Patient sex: M
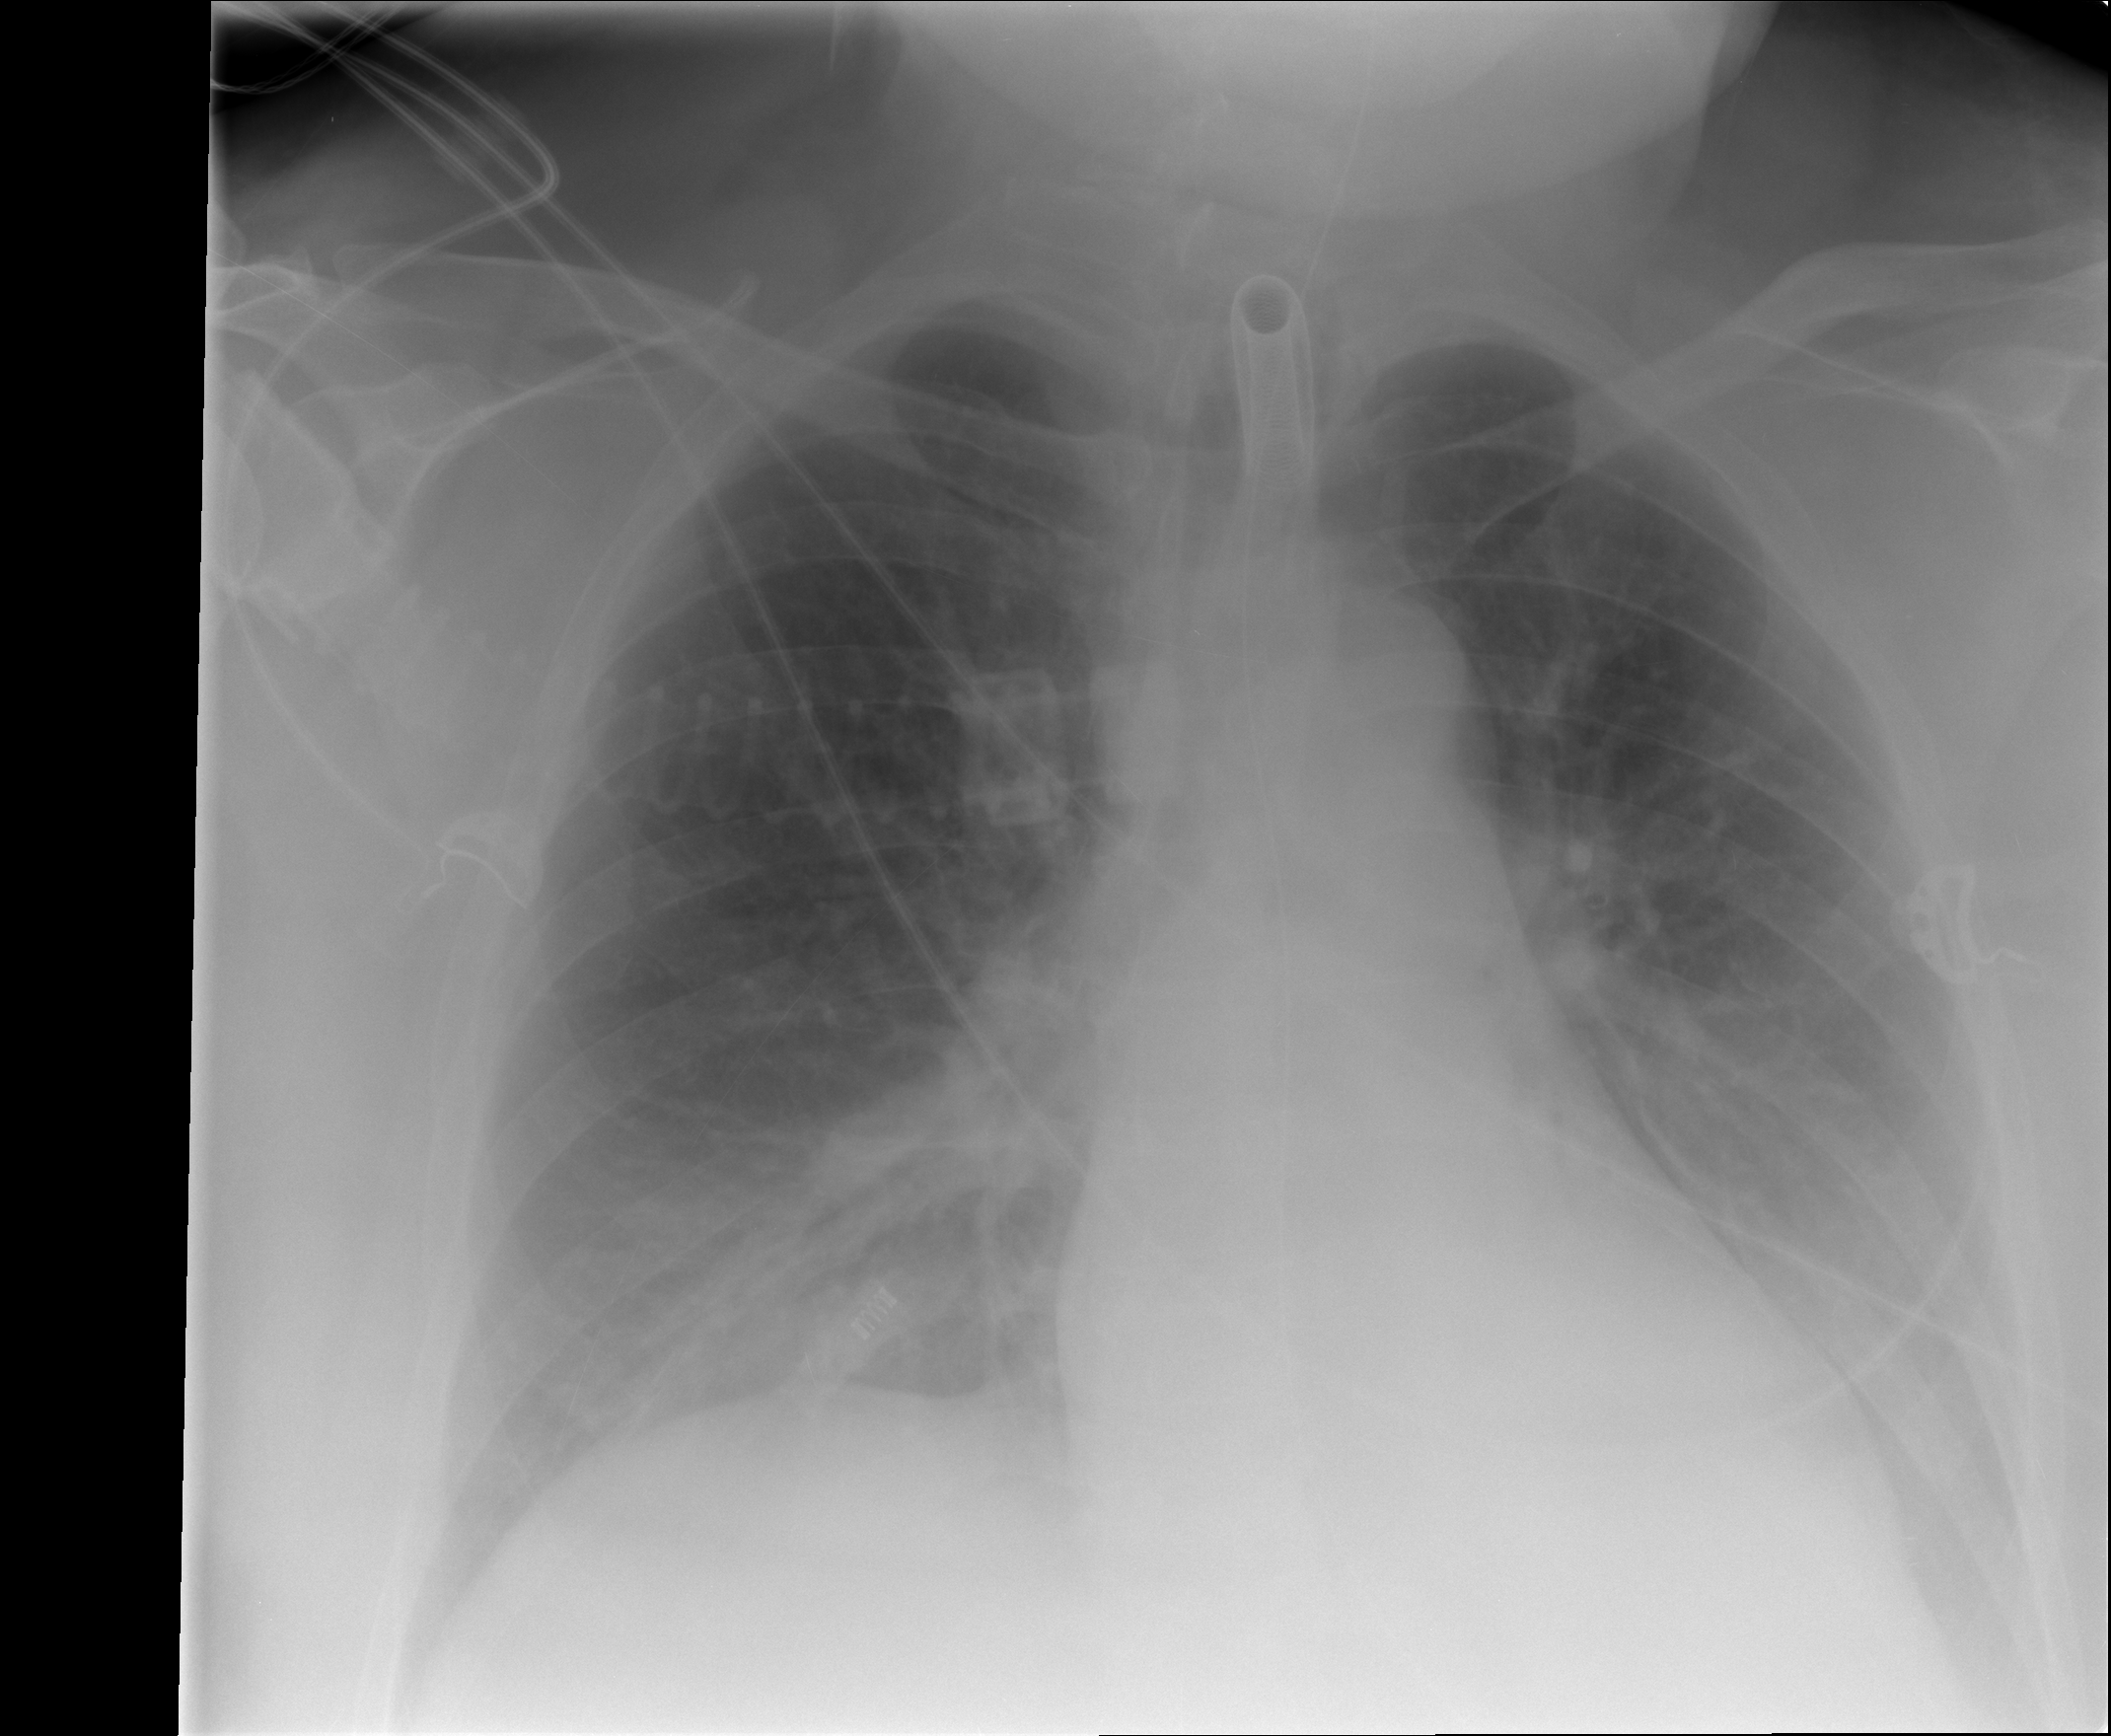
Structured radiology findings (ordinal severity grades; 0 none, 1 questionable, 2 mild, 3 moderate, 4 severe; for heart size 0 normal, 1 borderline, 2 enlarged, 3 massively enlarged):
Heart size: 1
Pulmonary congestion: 2
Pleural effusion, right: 1
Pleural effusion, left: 2
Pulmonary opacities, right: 0
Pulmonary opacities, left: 0
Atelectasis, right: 2
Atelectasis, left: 2